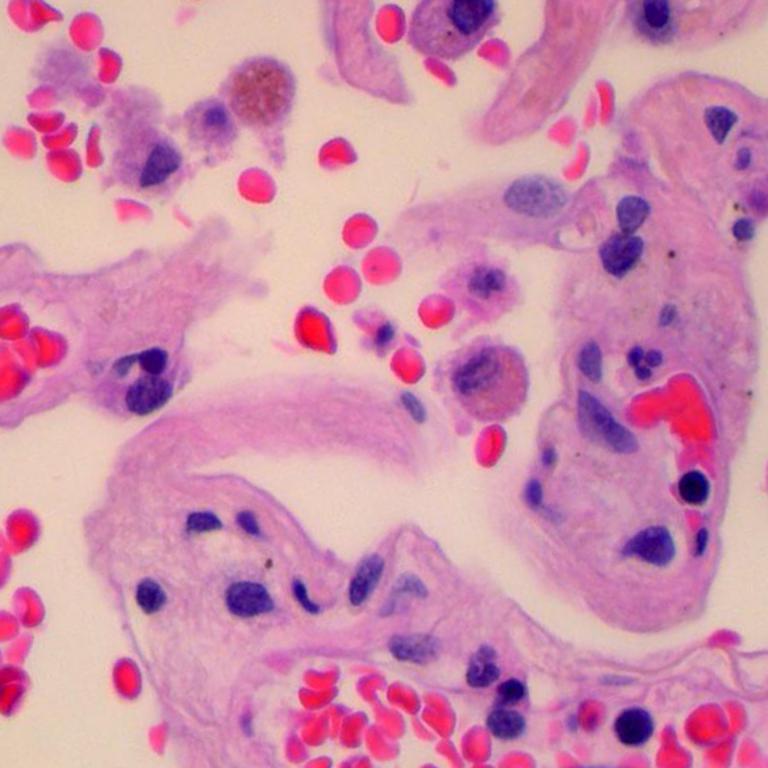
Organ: lung
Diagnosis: benign